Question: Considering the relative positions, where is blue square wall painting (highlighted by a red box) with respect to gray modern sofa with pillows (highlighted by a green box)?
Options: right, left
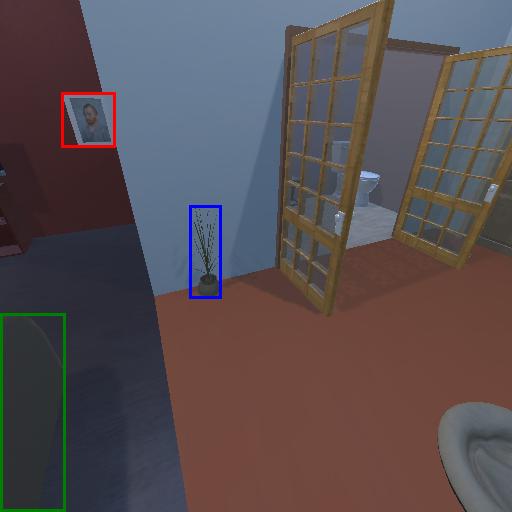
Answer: right